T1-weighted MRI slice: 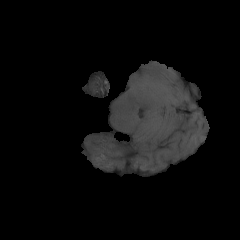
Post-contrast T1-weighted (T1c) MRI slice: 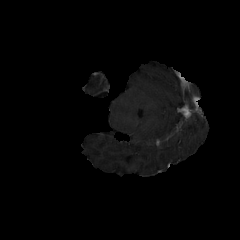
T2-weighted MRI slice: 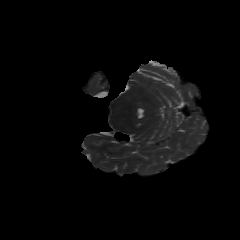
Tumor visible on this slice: no